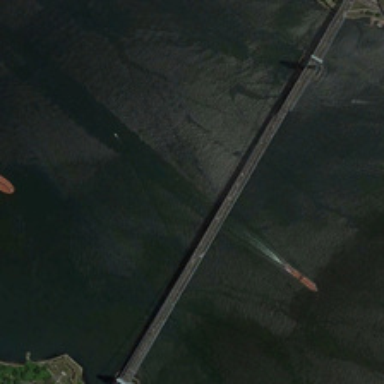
A bridge connects the two sides of the river .